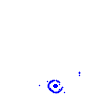
Particle: kaon